Aerial crown-view tile of a tropical tree (Barro Colorado Island, Panama), acquired 20240813:
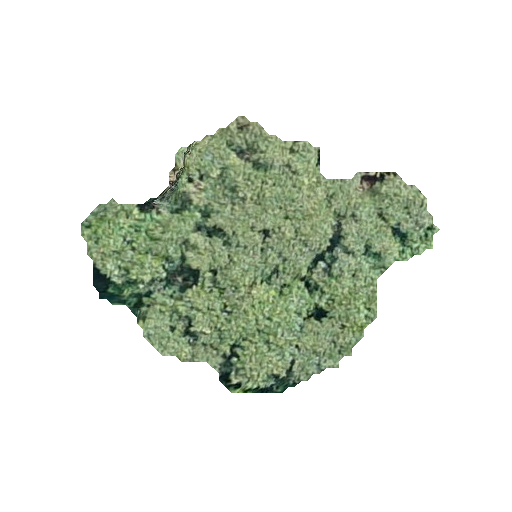
Species: Luehea seemannii
GBIF accepted scientific name: Luehea seemannii
Crown area: 89.835 m²